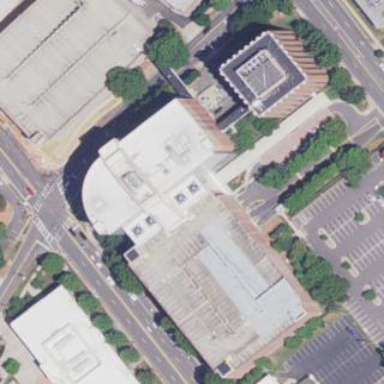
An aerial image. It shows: Office building.